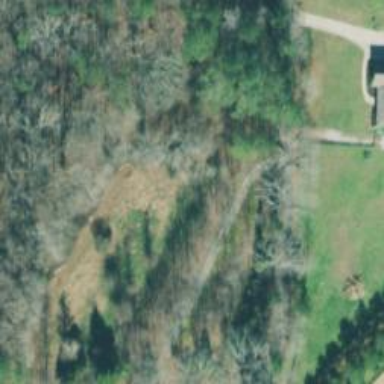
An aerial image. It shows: Driveway leading to service road.